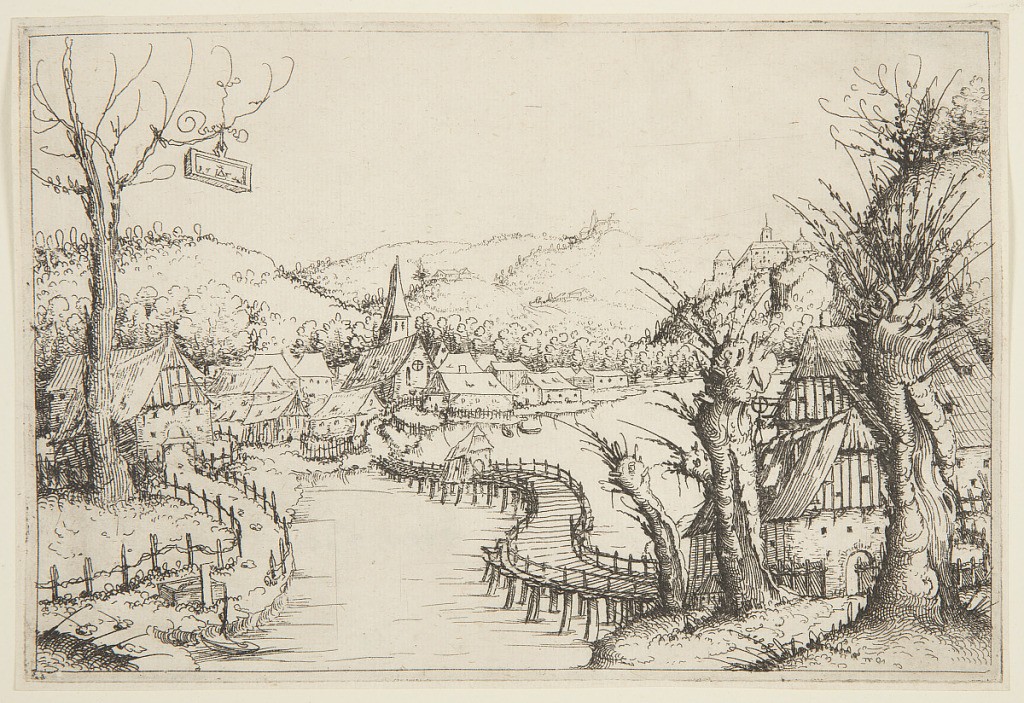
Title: Landscape with a winding wooden Bridge
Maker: Augustin Hirschvogel, 1503 – 1553
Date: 1546
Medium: Etching on laid paper
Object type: Print
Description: Horizontal rectangle. A wide stream is traversed by a serpentining wooden bridge which leads to a village in the middle distance. In right foreground, two thatched buildings.